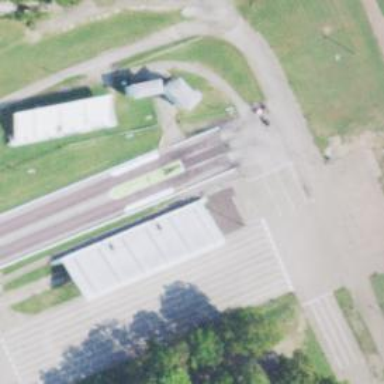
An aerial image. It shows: Motor sport raceway with asphalt surface.